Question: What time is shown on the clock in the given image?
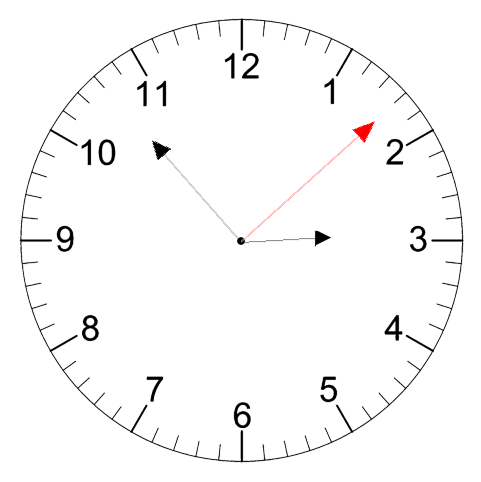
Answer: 02:53:08